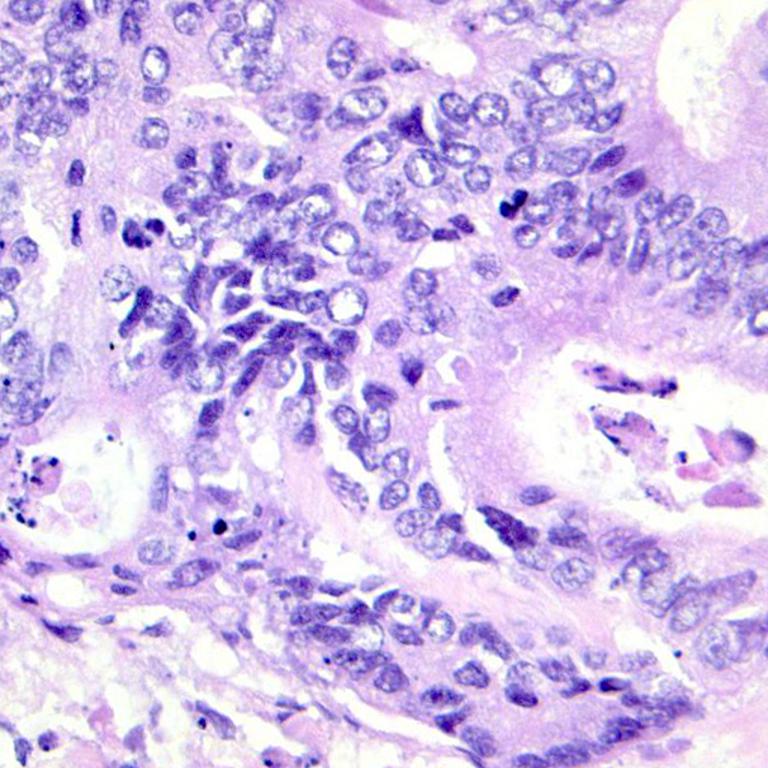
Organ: colon
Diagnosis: adenocarcinomas